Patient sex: M
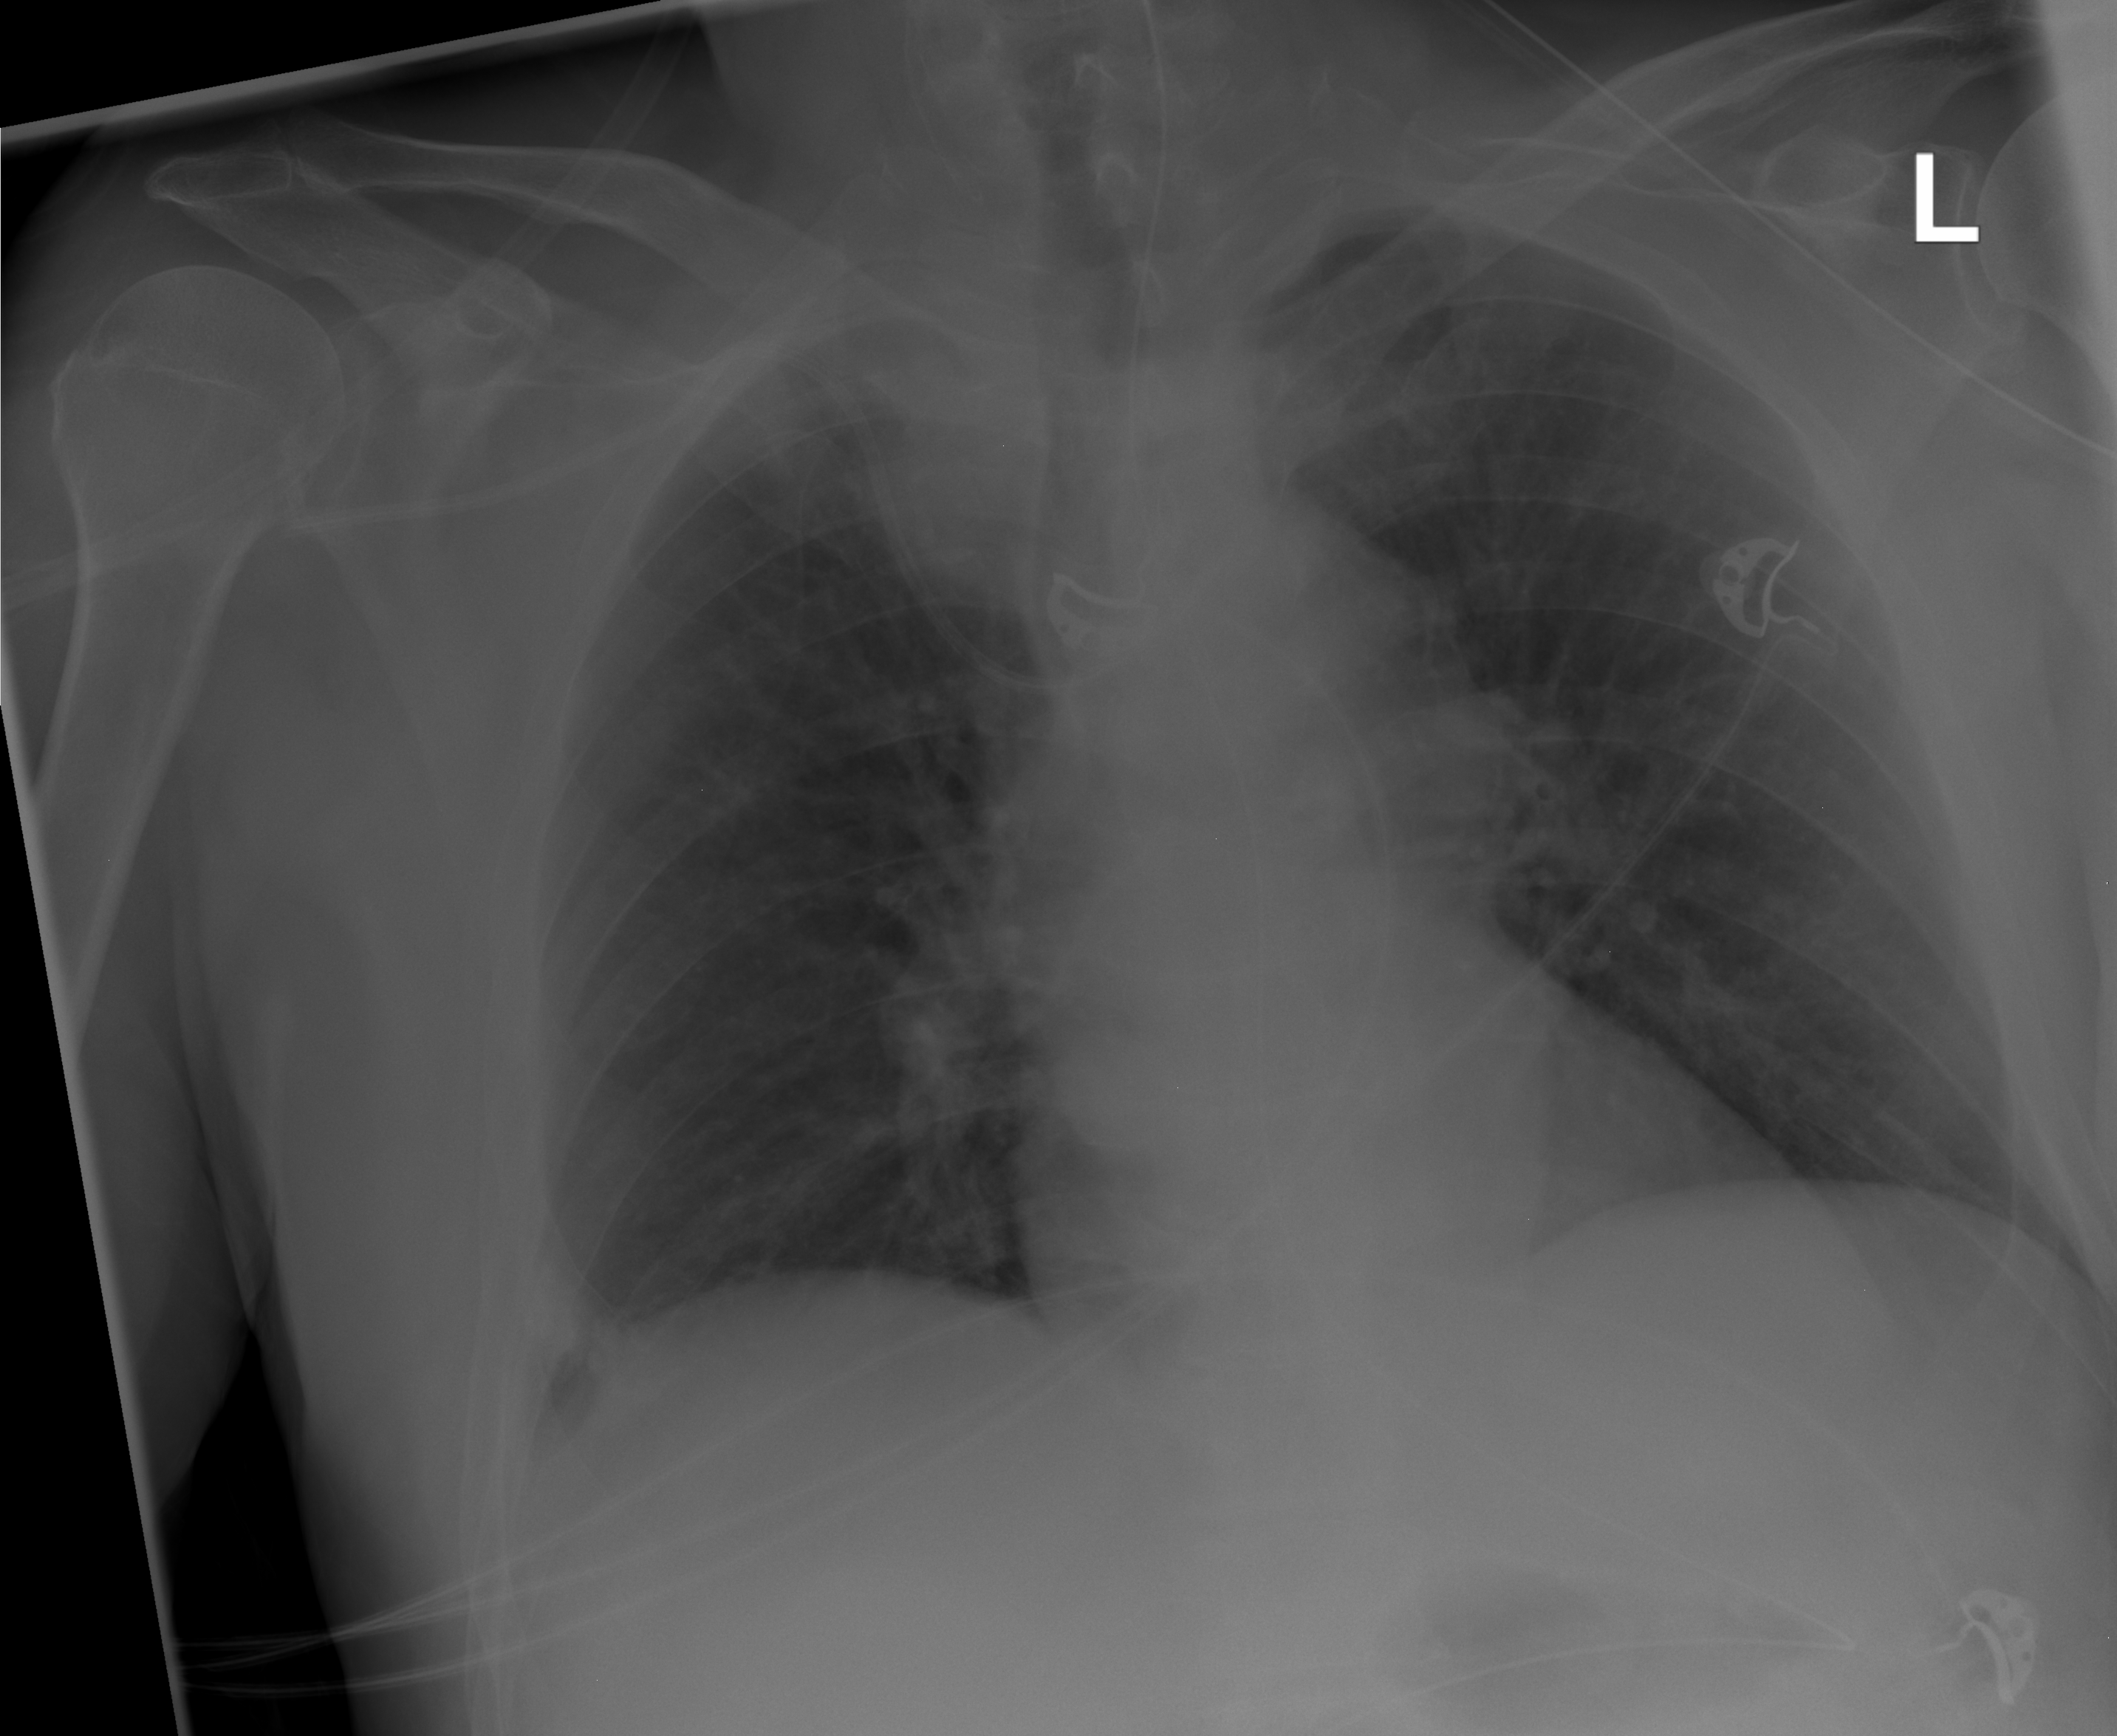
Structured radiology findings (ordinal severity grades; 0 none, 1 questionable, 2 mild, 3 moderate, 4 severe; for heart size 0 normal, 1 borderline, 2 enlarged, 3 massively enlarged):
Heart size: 0
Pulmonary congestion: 0
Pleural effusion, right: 0
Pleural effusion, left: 0
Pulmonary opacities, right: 0
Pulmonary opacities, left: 0
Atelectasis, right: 1
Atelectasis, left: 0